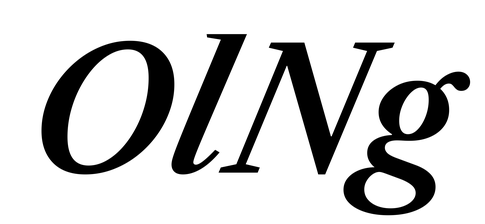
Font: LibreCaslonText-Italic_SemiBold_Italic